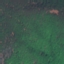
Land use / land cover: Forest